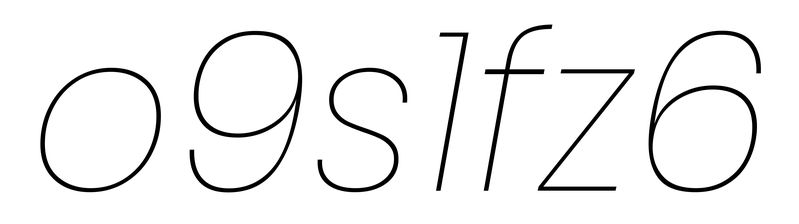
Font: Poppins-ThinItalic